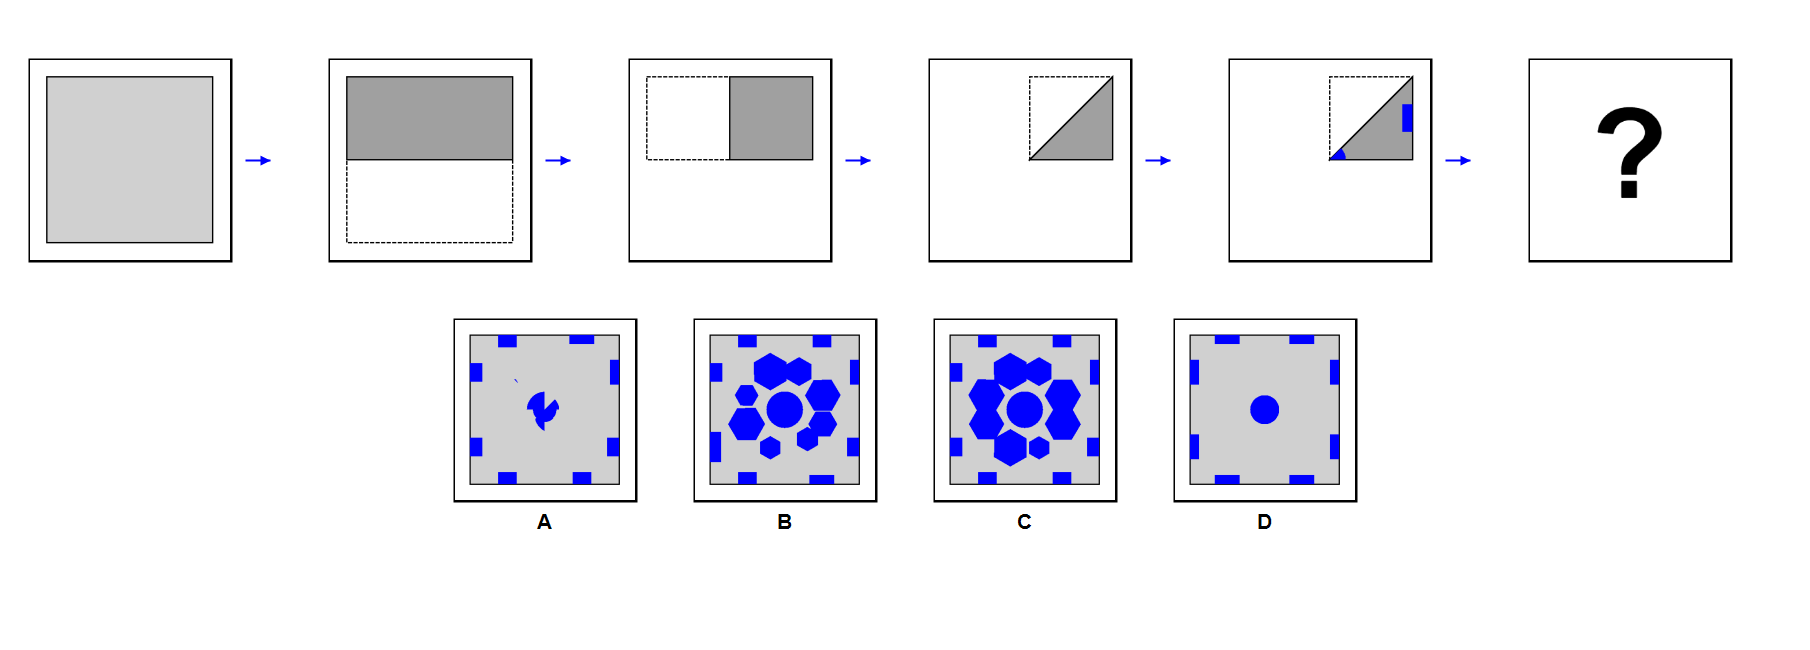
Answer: D